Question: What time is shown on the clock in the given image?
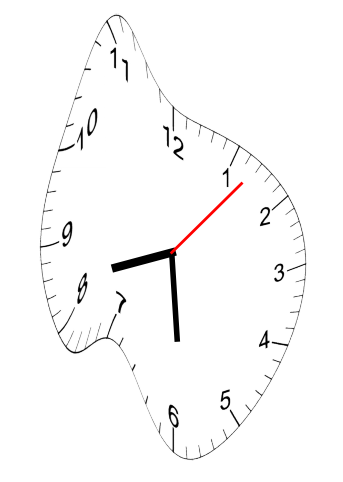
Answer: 08:29:07